Question: i want to declare this type checkbox for linearlayout and get every checkbox id and selected and non-selelcted value
this type checkbox value get
'''
for(l=0;l<listCheckbox.size();l++)
{
CheckBox edtCheckbox = (CheckBox)llremo.findViewById(l);
boolean checked=edtCheckbox.isChecked();
if (checked)
{
Log.i("was checked",edtCheckbox.getText().toString());
strchekBocname=edtCheckbox.getText().toString();
Log.v("strchekBocname checkbox post string", strchekBocname);
maparray.put("Value", strchekBocname);
listaddalldatofform13formValue.add(strchekBocname);
}
'''
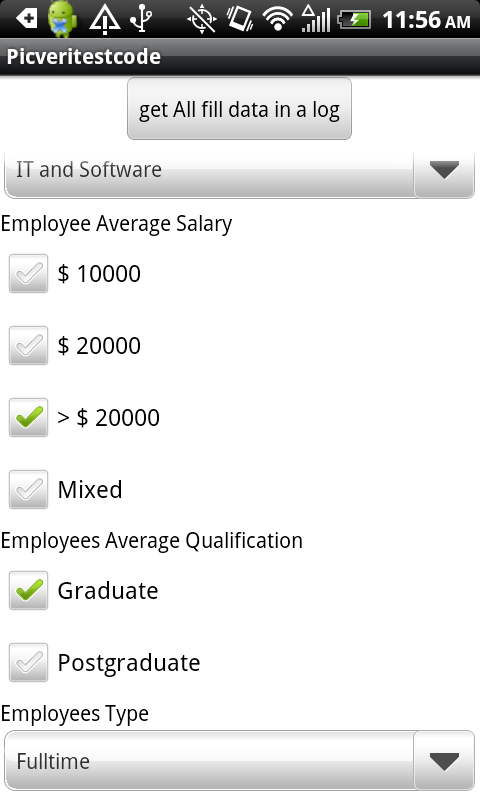
Answer: '''
<?xml version="1.0" encoding="utf-8"?>
<LinearLayout xmlns:android="http://schemas.android.com/apk/res/android"
android:layout_width="match_parent"
android:layout_height="match_parent"
android:orientation="vertical" >
<TextView
android:id="@+id/textView1"
android:layout_width="wrap_content"
android:layout_height="wrap_content"
android:text="Employee Average Salary" />
<LinearLayout
android:layout_width="wrap_content"
android:layout_height="wrap_content"
android:orientation="vertical"
android:id="@+id/grouplayout"
>
</LinearLayout>
<TextView
android:id="@+id/textView2"
android:layout_width="wrap_content"
android:layout_height="wrap_content"
android:text="Employee Average Qualification" />
<LinearLayout
android:layout_width="wrap_content"
android:layout_height="wrap_content"
android:orientation="vertical"
android:id="@+id/grouplayout2"
>
</LinearLayout>
<Button
android:id="@+id/button1"
android:layout_width="wrap_content"
android:layout_height="wrap_content"
android:text="Button" />
</LinearLayout>
'''
'''
import org.json.JSONException;
import org.json.JSONObject;
import android.app.Activity;
import android.os.Bundle;
import android.view.View;
import android.webkit.WebView;
import android.widget.Button;
import android.widget.CheckBox;
import android.widget.LinearLayout;
import android.widget.TextView;
import android.widget.Toast;
public class MainActivity extends Activity{
String checkboxtext[]={"10000","20000",">20000","Mixed"};
String checkboxtext1[]={"Graduate","Post Graduate"};
LinearLayout layout,layout2;
Button button1;
String strCheck1 = "",strCheck2 = "";
@Override
protected void onCreate(Bundle savedInstanceState) {
setContentView(R.layout.activity_main);
layout=(LinearLayout)findViewById(R.id.grouplayout);
layout2=(LinearLayout)findViewById(R.id.grouplayout2);
button1 = (Button) findViewById(R.id.button1);
button1.setOnClickListener(new View.OnClickListener() {
@Override
public void onClick(View v) {
// TODO Auto-generated method stub
JSONObject obj=new JSONObject();
try {
obj.put("Employee Average Salary",strCheck2);
obj.put("Employee Qualification",strCheck1);
} catch (JSONException e) {
// TODO Auto-generated catch block
e.printStackTrace();
}
String jsonstring=obj.toString();
System.out.println(jsonstring);
}
});
for(int i=1;i<=checkboxtext.length;i++)
{
final CheckBox checkbox=new CheckBox(this);
checkbox.setId(i);
checkbox.setText(checkboxtext[i-1]);
layout.addView(checkbox);
checkbox.setOnClickListener(new View.OnClickListener() {
public void onClick(View arg0) {
doCheck(checkbox);
}
});
}
for(int j=1;j<=checkboxtext1.length;j++)
{
final CheckBox checkbox1=new CheckBox(this);
checkbox1.setId(j);
checkbox1.setText(checkboxtext1[j-1]);
layout2.addView(checkbox1);
checkbox1.setOnClickListener(new View.OnClickListener() {
public void onClick(View arg0) {
doCheck2(checkbox1);
}
});
}
super.onCreate(savedInstanceState);
}
protected void doCheck2(CheckBox check1) {
try {
Toast.makeText(this, check1.getText(), Toast.LENGTH_SHORT).show();
for(int i=0;i<layout2.getChildCount();i++)
{
CheckBox checkbox=(CheckBox)layout2.getChildAt(i);
checkbox.setChecked(false);
}
check1.setChecked(true);
strCheck1 = check1.getText().toString();
} catch (Exception e) {
e.printStackTrace();
}
}
protected void doCheck(CheckBox check) {
try {
Toast.makeText(this, check.getText(), Toast.LENGTH_SHORT).show();
for(int i=0;i<layout.getChildCount();i++)
{
CheckBox checkbox=(CheckBox)layout.getChildAt(i);
checkbox.setChecked(false);
}
check.setChecked(true);
strCheck2 = check.getText().toString();
} catch (Exception e) {
e.printStackTrace();
}
}
}
'''